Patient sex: M
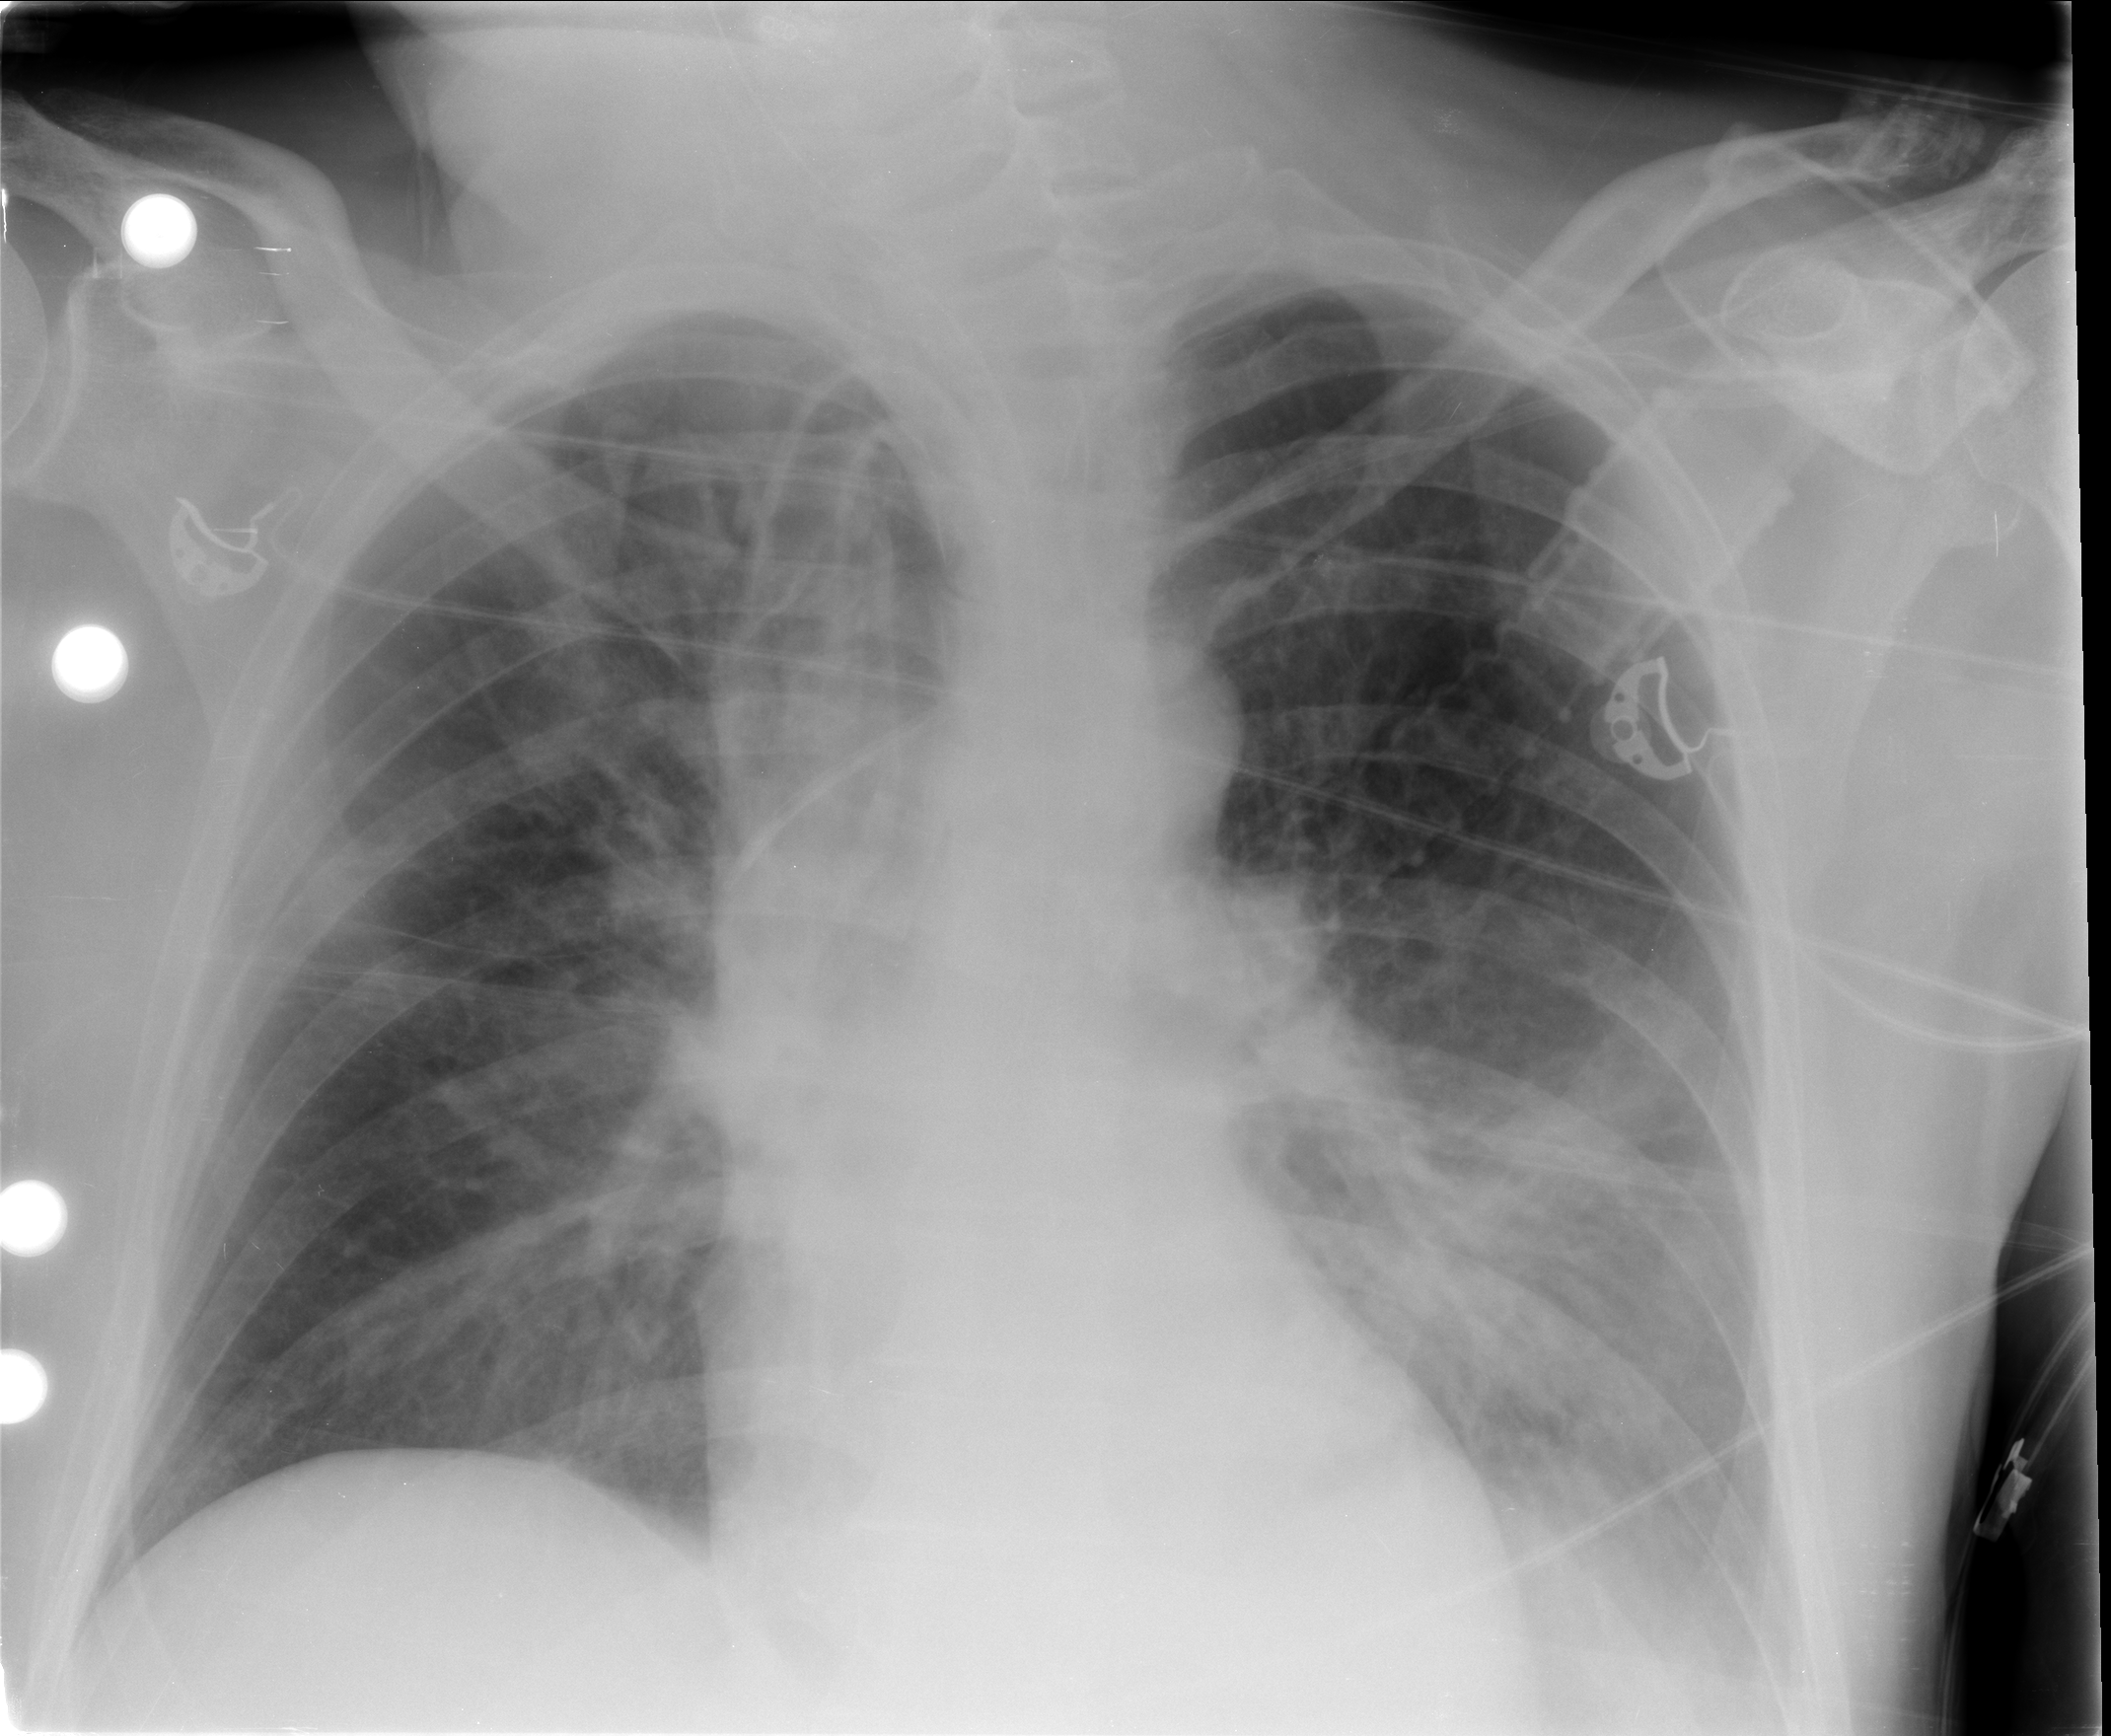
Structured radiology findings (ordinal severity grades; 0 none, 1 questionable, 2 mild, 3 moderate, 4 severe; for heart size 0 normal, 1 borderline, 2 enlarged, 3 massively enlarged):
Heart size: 0
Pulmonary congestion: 2
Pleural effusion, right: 0
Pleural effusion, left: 0
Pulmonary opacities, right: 2
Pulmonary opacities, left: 3
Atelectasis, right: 2
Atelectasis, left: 0